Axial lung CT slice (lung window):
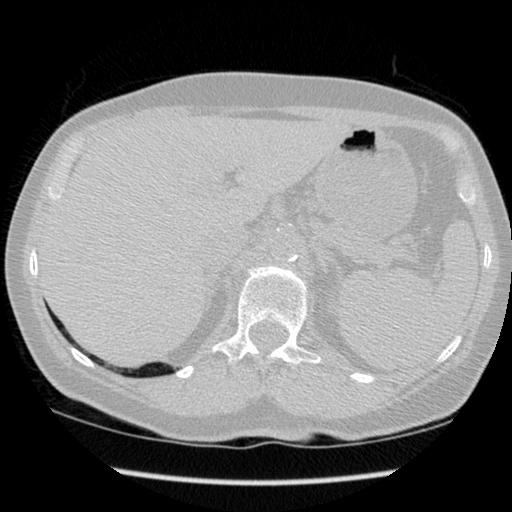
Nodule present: no